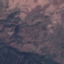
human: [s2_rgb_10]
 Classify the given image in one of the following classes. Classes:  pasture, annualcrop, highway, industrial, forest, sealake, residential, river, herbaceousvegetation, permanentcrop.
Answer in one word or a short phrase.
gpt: HerbaceousVegetation